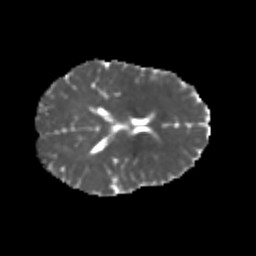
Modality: MD
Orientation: axial
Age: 21
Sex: female
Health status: healthy
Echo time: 0.074 s